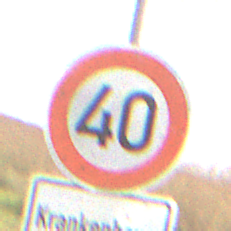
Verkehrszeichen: Geschwindigkeit40
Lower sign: HinweisDurchVerbaleAngabe11
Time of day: MorningAfternoon
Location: Outdoor (Nature)
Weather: Overcast
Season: NotSpecified
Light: Natural